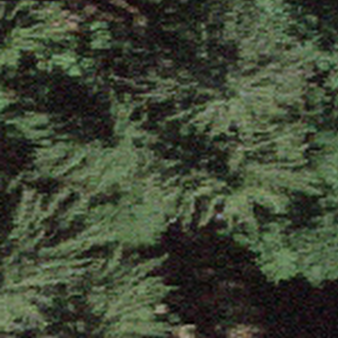
Label: other